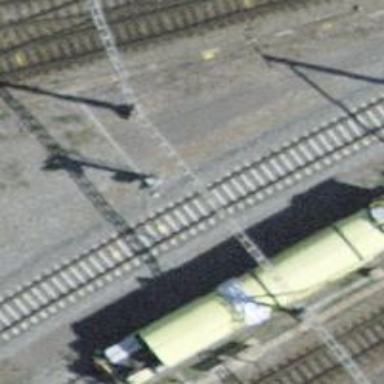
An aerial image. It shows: Railway track with electrified contact lines. This is siding track.